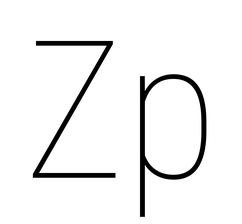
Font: Roboto_Condensed_Thin